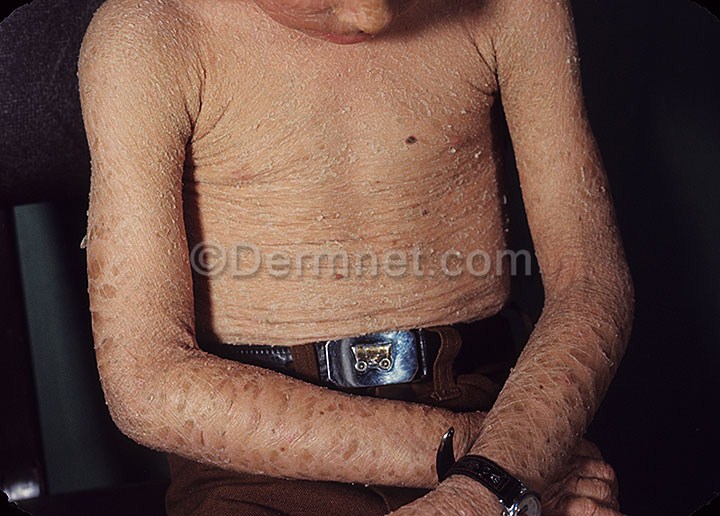
Disease: Atopic Dermatitis Photos